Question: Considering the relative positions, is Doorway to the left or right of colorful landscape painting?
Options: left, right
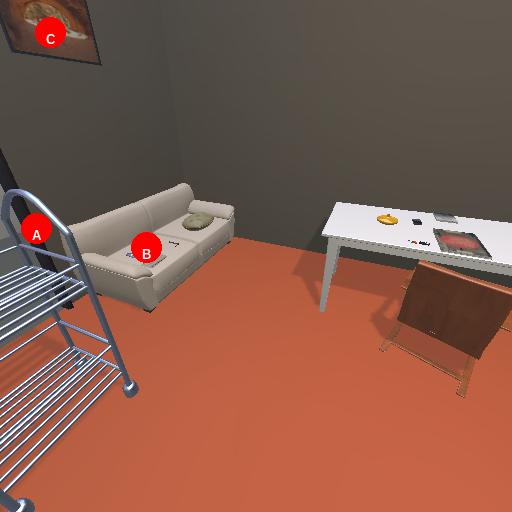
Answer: left